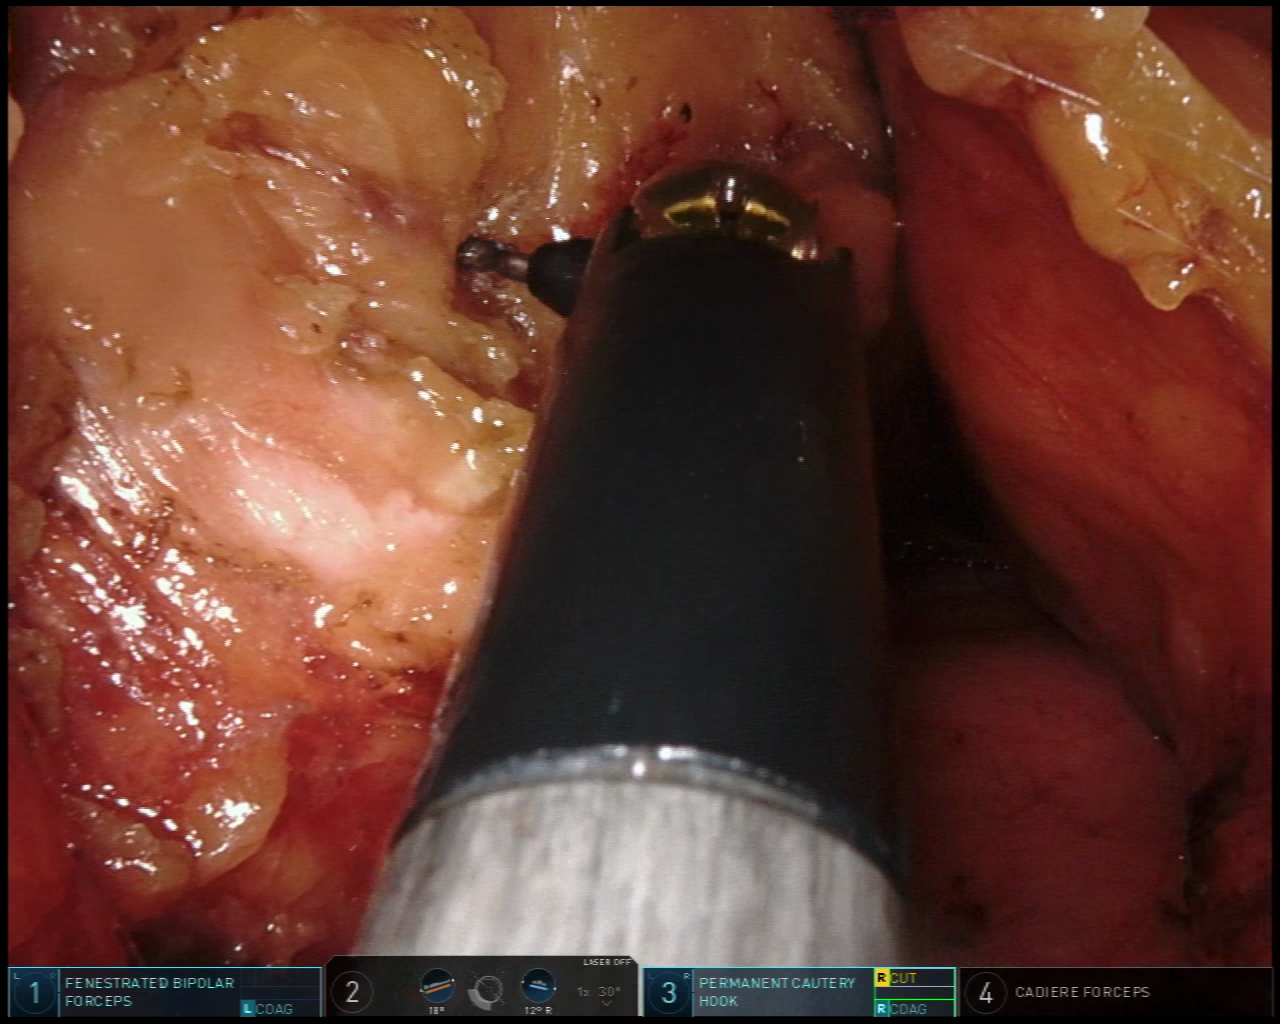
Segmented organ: pancreas
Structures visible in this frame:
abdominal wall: no
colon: no
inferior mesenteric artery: no
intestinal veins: no
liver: no
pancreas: yes
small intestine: no
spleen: no
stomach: no
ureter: no
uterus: no
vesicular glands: no